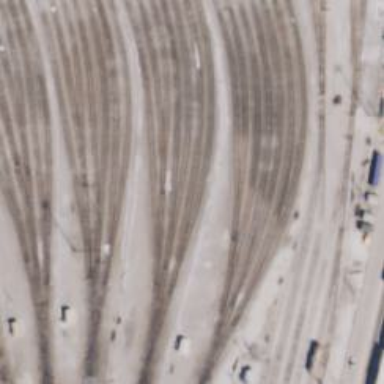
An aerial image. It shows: Railway yard.